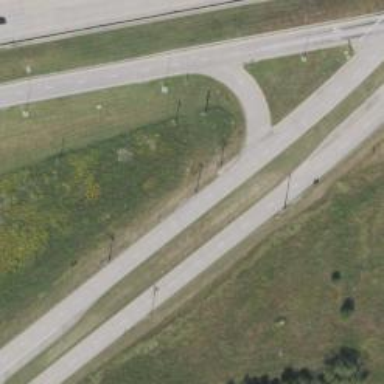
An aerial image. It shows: Secondary link road.